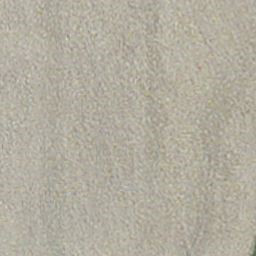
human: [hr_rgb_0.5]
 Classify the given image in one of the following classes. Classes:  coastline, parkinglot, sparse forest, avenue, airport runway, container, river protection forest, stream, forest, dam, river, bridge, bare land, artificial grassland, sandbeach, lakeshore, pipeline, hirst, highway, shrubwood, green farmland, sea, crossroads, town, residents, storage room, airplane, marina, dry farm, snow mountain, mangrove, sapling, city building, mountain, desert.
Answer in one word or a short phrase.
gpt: dry farm